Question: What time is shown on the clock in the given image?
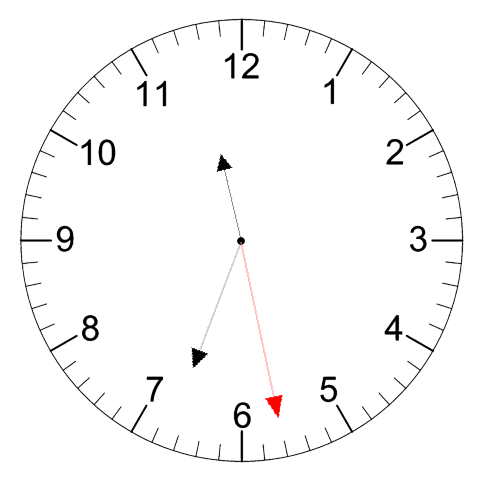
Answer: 11:33:28